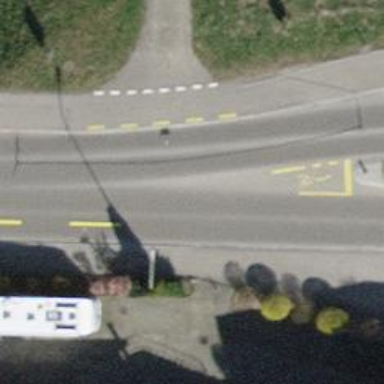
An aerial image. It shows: Tertiary road with asphalt surface and separate sidewalk.